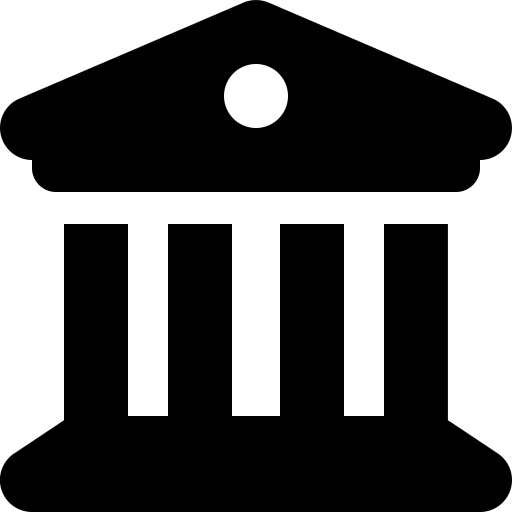
Tags: icon, FontAwesome, fa-icon, solid, building, columns